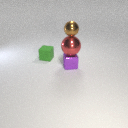
small brown metal sphere above large red metal sphere